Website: lowes
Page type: billing-address
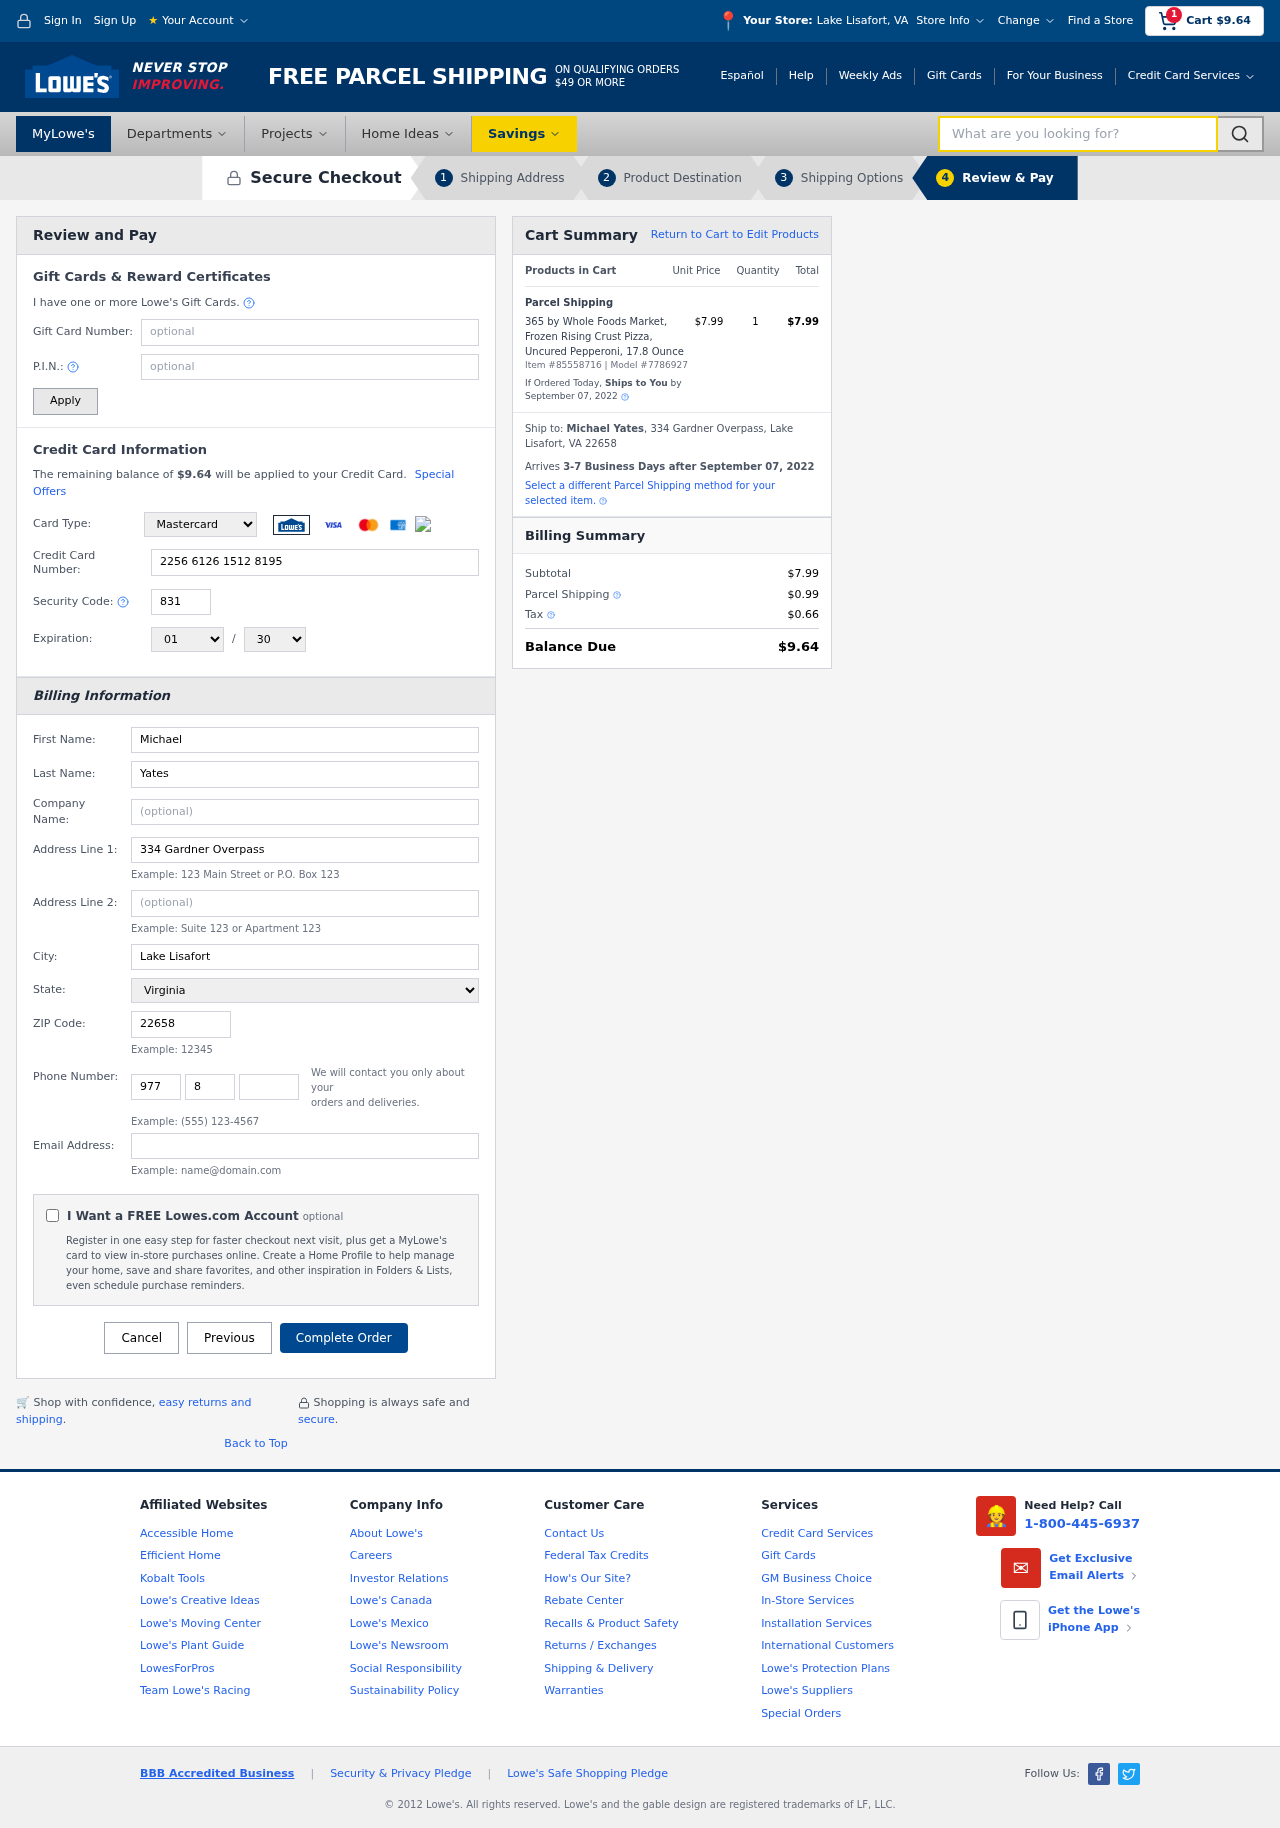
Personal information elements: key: PII_CARD_CVV
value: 831
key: PII_CARD_EXPIRY_MONTH
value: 01
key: PII_CARD_EXPIRY_YEAR
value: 30
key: PII_CARD_NUMBER
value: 2256 6126 1512 8195
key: PII_CARD_TYPE
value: Mastercard
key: PII_CITY
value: Lake Lisafort
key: PII_CITY_STATE
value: Lake Lisafort, VA
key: PII_EMAIL
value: myates@gmail.com
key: PII_FIRSTNAME
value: Michael
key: PII_FULLNAME
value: Michael Yates
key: PII_LASTNAME
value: Yates
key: PII_PHONE_AREA
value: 977
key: PII_PHONE_PREFIX
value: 848
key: PII_PHONE_SUFFIX
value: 9928
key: PII_POSTCODE
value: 22658
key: PII_STATE
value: Virginia
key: PII_STREET
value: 334 Gardner Overpass
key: PII_CITY_STATE_ZIP
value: Lake Lisafort, VA 22658
Product elements: key: PRODUCT1_NAME
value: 365 by Whole Foods Market, Frozen Rising Crust Pizza, Uncured Pepperoni, 17.8 Ounce
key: PRODUCT1_PRICE
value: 7.99
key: PRODUCT1_QUANTITY
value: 1
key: PRODUCT_ITEM_NUMBER
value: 85558716
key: PRODUCT_MODEL_NUMBER
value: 7786927
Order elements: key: ORDER_SUBTOTAL
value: $9.64
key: ORDER_TOTAL
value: $9.64
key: ORDER_SHIPPING_DATE
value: September 07, 2022
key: ORDER_SUBTOTAL
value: $7.99
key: ORDER_DELIVERY_DATE
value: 3-7 Business Days after September 07, 2022
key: ORDER_SHIPPING_DATE2
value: September 07, 2022
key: ORDER_SUBTOTAL2
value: $7.99
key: ORDER_SHIPPING_COST
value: $0.99
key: ORDER_TAX
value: $0.66
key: ORDER_TOTAL2
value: $9.64
Search elements: key: HEADER_SEARCH
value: What are you looking for?